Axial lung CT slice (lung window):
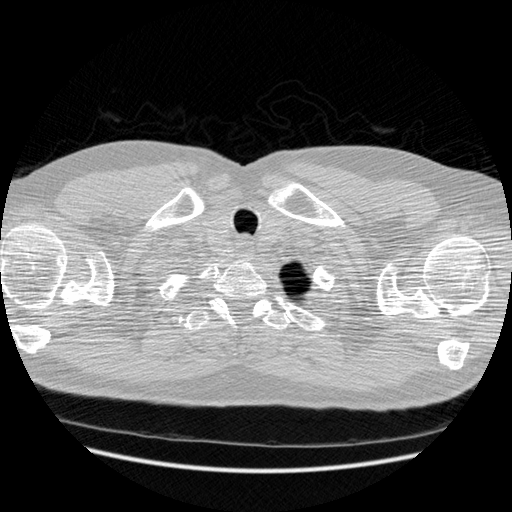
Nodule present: no